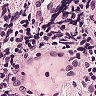
Metastatic tissue present: no